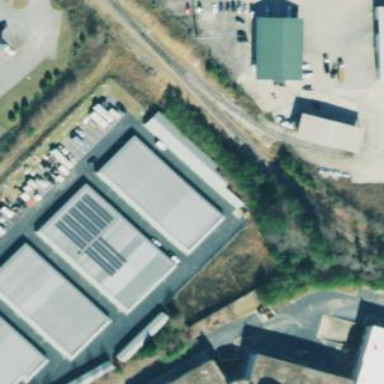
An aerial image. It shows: Warehouse.